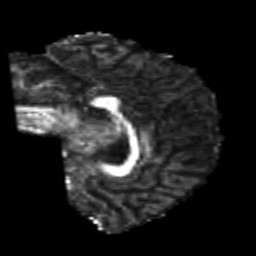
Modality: FA
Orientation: sagittal
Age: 26
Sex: male
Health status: healthy
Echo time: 0.074 s